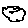
Label: cloud